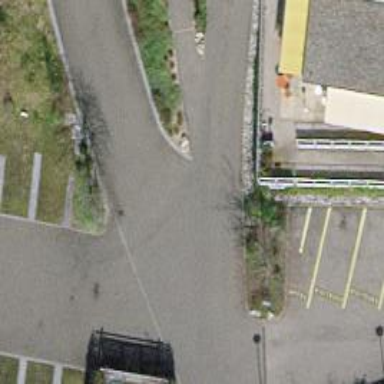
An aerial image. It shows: Set of steps on the road.